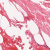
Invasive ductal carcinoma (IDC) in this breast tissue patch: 0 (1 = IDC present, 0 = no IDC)